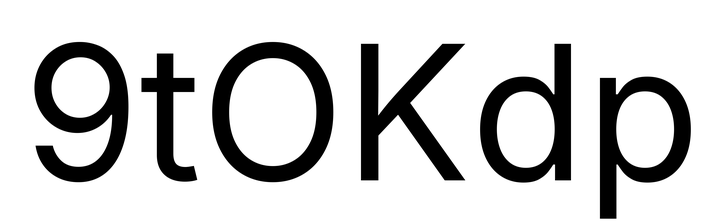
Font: Inter_Regular